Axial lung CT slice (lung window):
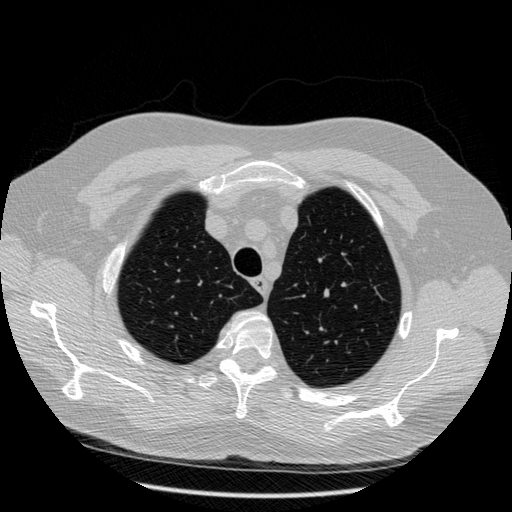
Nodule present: no